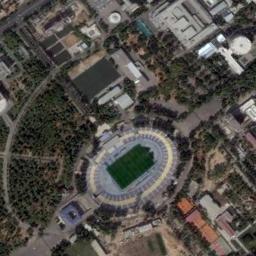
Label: stadium